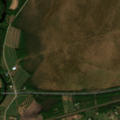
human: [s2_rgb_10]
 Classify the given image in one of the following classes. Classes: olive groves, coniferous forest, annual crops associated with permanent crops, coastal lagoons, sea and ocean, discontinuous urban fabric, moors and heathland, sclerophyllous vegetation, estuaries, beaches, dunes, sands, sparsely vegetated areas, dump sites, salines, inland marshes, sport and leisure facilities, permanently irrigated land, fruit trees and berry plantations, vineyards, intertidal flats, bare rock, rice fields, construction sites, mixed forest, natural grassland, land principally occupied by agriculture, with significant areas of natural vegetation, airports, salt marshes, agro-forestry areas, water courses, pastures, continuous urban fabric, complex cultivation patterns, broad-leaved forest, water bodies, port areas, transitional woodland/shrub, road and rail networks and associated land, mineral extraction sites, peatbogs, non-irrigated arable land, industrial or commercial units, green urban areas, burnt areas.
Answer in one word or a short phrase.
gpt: land principally occupied by agriculture, with significant areas of natural vegetation, broad-leaved forest, mixed forest, peatbogs